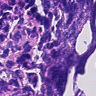
Metastatic tissue present: no